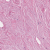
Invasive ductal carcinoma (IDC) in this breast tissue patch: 0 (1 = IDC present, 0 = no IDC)